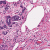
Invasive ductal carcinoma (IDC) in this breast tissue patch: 1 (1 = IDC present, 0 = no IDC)